Question: I am trying to create a snippit of HTML which looks like this:

I've written some code, but the background, italics, and left side quotes are not displaying correctly. Here's what I've tried:
'''
mission blockquote.style1 {
font: 14px/20px italic;
padding: 8px;
background-color: #000000;
border-top: 1px solid #e1cc89;
border-bottom: 1px solid #e1cc89;
margin: 5px;
background-image: url(../images/openquote1.gif);
background-position: top left;
background-repeat: no-repeat;
text-indent: 23px;
}
.mission blockquote.style1 span {
display: block;
background-image: url(images/openquote1.gif);
background-repeat: no-repeat;
background-position: bottom right;
}
'''
'''
<div class=""mission>
<h2>Mission</h2>
<hr>
<blockquote>
<p class="style1">
<span>Our mission is to grow with our customers by providing quality products,timely delievery & personalised services</span>
</p>
</blockquote>
</div>
'''
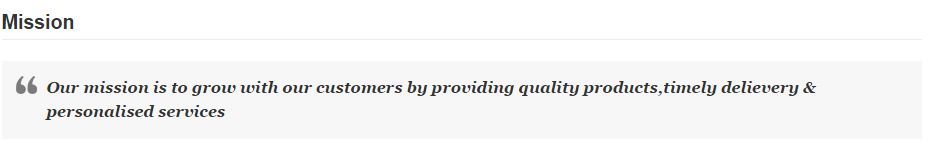
Answer: CSS has rules and standards, when you don't follow them you can't expect "magic" to happen.
You didn't:
1. follow proper selector rules (mission blockquote.style1 is not the same as .mission blockquote .style1)
2. follow proper font property rules (must have font-family, must be in correct order)
3. use proper html structure (class=""mission is just wrong)
On top of that:
1. if you expect quote signs, you need to put them in the HTML
2. if you set a full solid black background, you're not going to see anything
Long story short: Take your time to write proper code.
'''
.mission blockquote .style1 {
font: italic 14px/20px serif;
padding: 8px;
/* background-color: #000000;*/
border-top: 1px solid #e1cc89;
border-bottom: 1px solid #e1cc89;
margin: 5px;
/* background-image: url(../images/openquote1.gif);*/
background-position: top left;
background-repeat: no-repeat;
text-indent: 23px;
}
.mission blockquote .style1 span {
display: block;
/* background-image: url(images/openquote1.gif);*/
background-repeat: no-repeat;
background-position: bottom right;
}
'''
'''
<div class="mission">
<h2>Mission</h2>
<hr>
<blockquote><p class="style1"><span>Our mission is to grow with our customers by providing quality products,timely delievery & personalised services</span></p></blockquote>
</div>
'''